RGB frame:
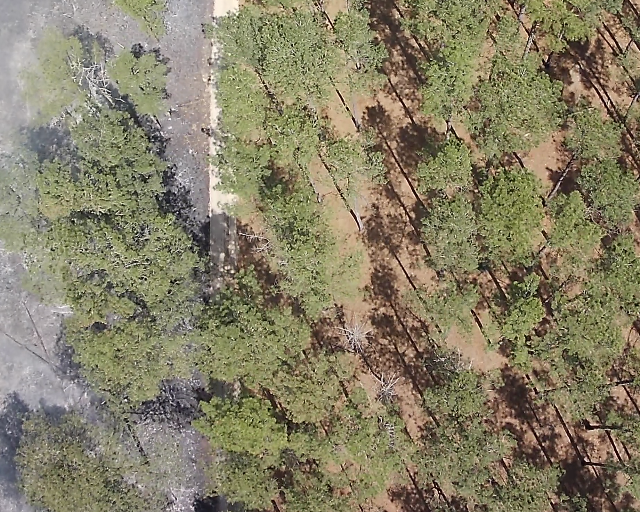
Thermal frame:
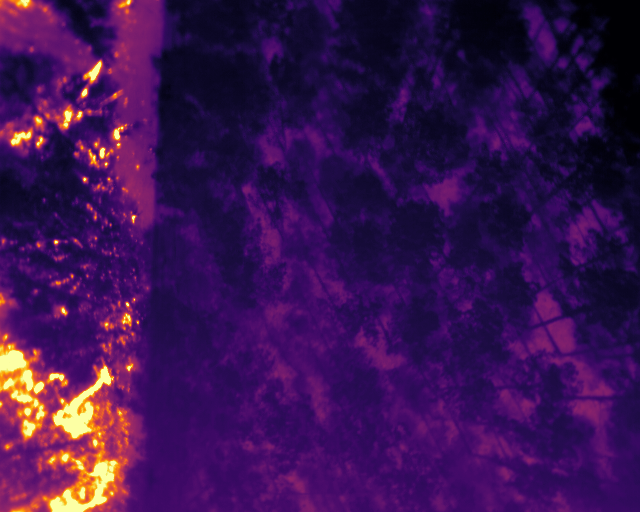
Captured: 2026-02-27 02:40:11
Pixels at or above 80 °C: 8880 (fraction of frame: 0.0271)